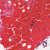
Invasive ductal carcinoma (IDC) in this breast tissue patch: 0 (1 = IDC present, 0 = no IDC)